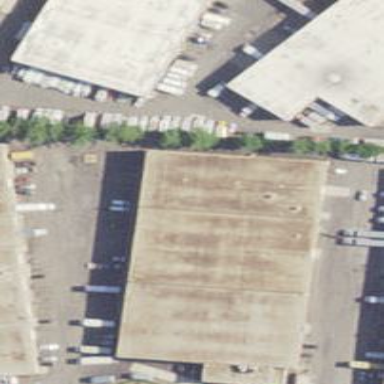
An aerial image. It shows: Commercial building.